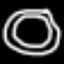
Label: donut